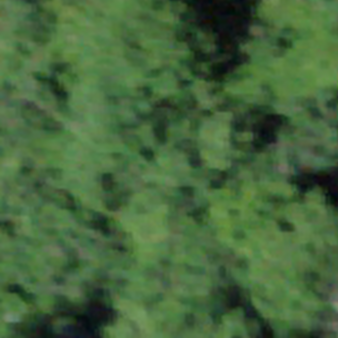
Label: other